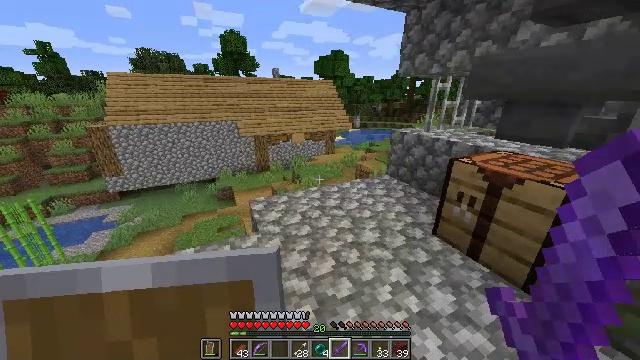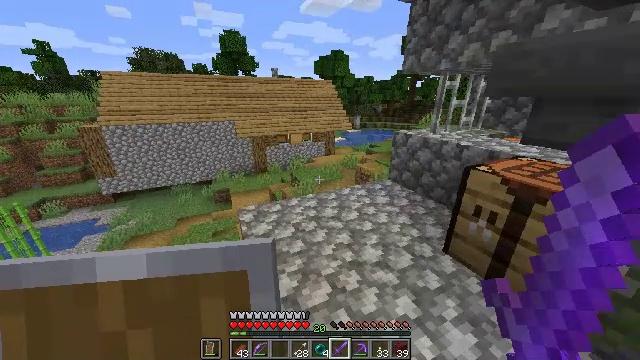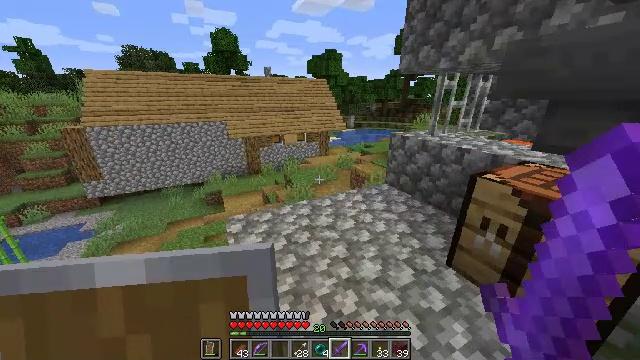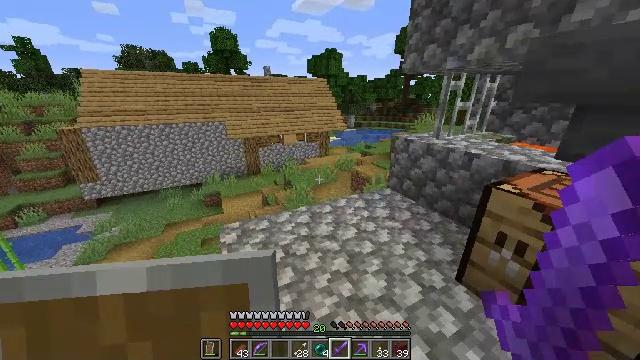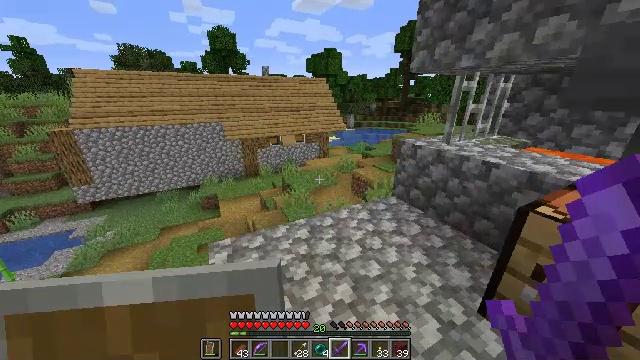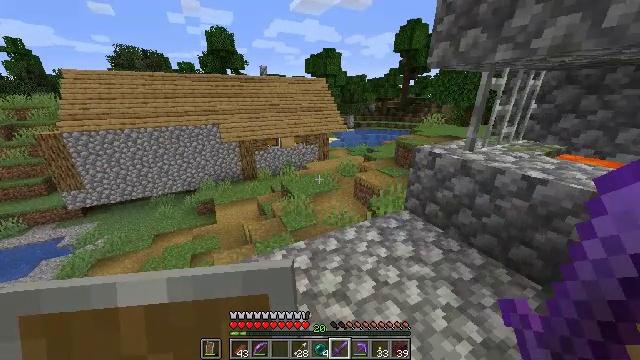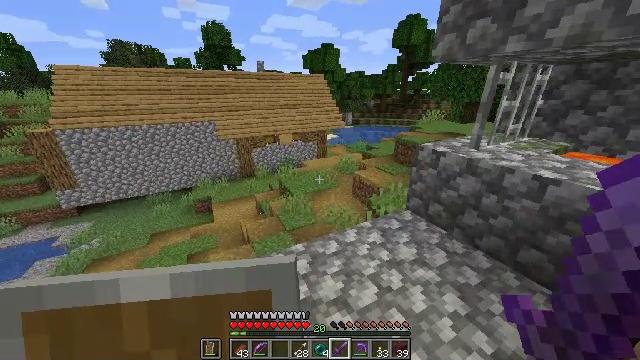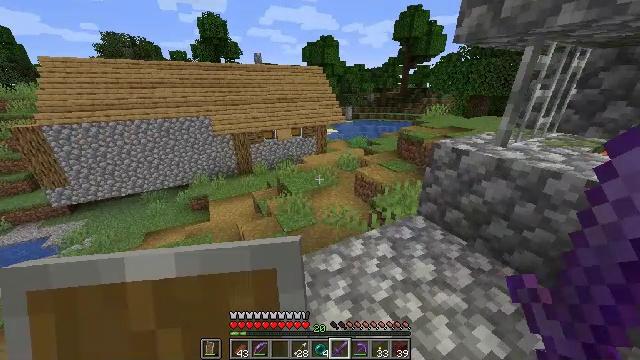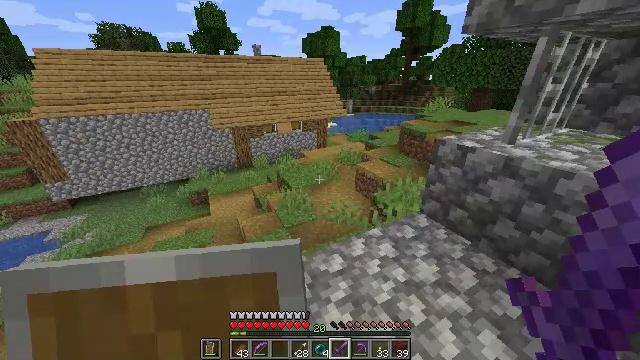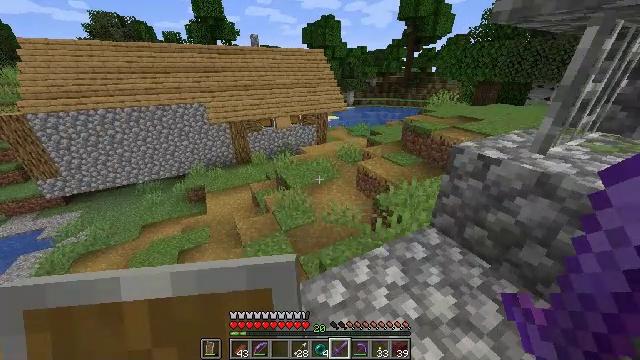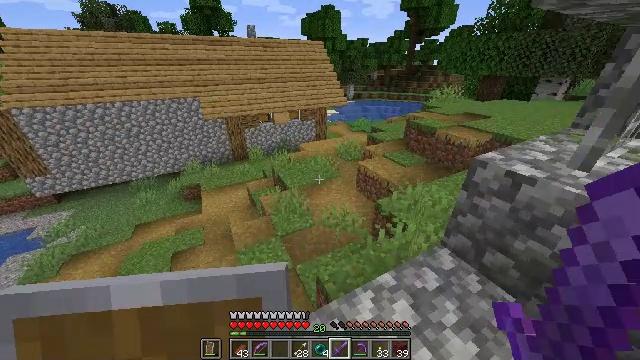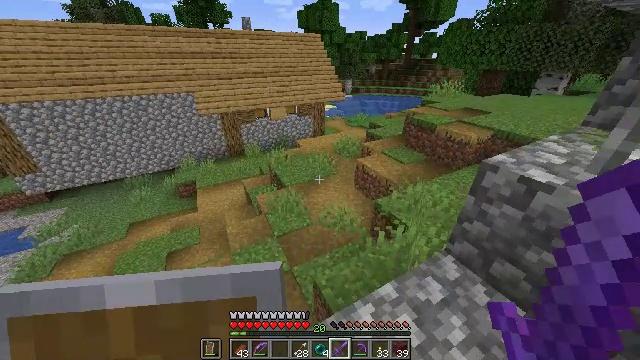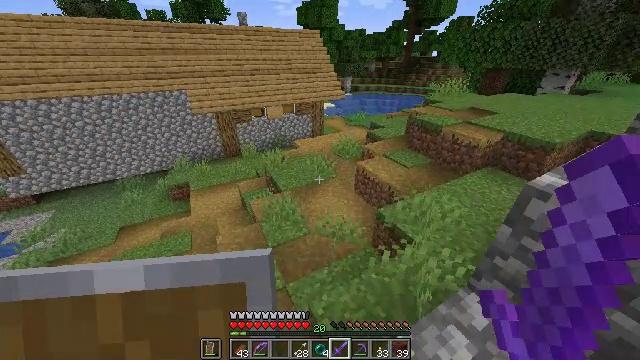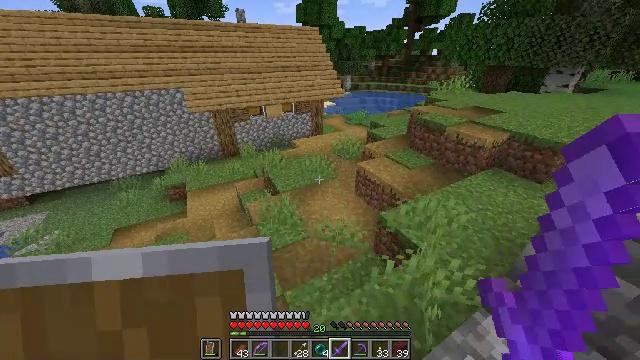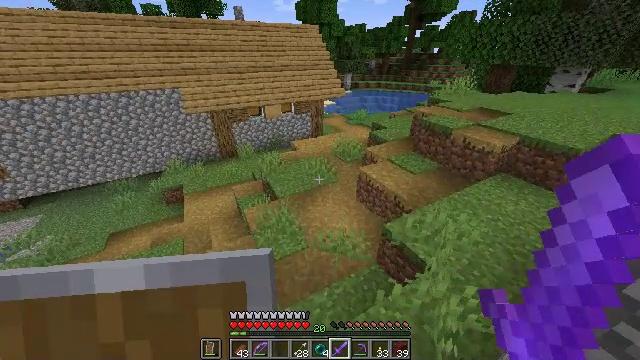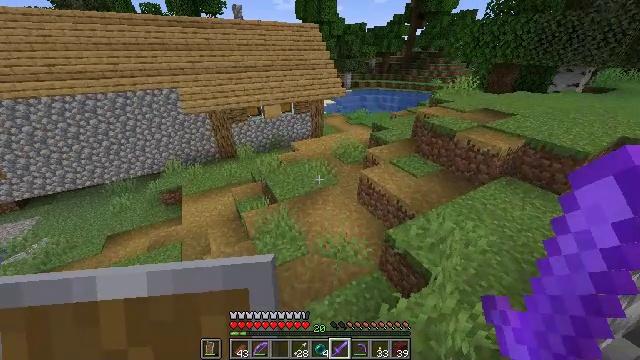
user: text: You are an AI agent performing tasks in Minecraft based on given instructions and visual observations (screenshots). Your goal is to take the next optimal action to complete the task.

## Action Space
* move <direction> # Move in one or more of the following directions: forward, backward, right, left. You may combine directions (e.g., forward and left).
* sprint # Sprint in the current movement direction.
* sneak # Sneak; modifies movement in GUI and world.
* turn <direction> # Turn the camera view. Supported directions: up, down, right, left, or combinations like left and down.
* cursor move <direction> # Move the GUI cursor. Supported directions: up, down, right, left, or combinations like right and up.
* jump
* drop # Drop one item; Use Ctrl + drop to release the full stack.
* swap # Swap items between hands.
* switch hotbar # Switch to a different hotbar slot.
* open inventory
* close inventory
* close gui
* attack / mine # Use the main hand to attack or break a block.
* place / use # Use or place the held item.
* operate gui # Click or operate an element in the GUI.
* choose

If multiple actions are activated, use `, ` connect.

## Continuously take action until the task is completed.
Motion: motion action
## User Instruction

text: Use blaze rods to make blaze powder.
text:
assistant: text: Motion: move forward
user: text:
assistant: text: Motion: move forward, turn right
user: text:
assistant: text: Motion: move forward
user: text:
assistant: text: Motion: move forward
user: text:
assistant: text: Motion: move forward
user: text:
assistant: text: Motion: move forward
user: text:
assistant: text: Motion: move forward, turn down
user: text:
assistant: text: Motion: move forward, turn down
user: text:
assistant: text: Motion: move forward, turn down
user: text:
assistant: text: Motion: move forward, turn down
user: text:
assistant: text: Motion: move forward, turn down
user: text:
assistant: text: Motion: move forward
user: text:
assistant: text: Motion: move forward
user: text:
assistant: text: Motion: move forward
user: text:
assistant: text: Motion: move forward
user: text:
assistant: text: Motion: move forward
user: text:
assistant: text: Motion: move forward
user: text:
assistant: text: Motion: move forward
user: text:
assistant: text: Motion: move forward
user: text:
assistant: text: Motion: move forward
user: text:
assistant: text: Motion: move forward
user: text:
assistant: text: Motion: move forward
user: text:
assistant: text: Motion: move forward, turn up
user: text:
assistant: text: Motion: move forward, turn up
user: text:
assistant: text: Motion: move forward, turn right and up
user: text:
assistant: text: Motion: move forward, turn right and up
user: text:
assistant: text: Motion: move forward, turn right and up
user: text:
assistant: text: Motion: move forward, turn right and up
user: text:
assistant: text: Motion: move forward, turn right, jump
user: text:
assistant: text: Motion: move forward, jump